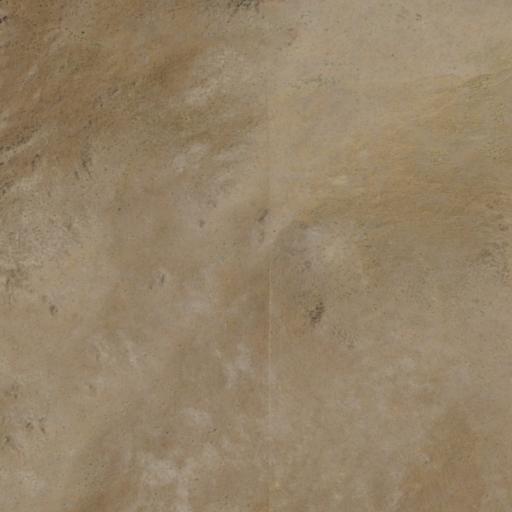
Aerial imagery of mountain in Nevada named Twin Summit containing grassland and shrub